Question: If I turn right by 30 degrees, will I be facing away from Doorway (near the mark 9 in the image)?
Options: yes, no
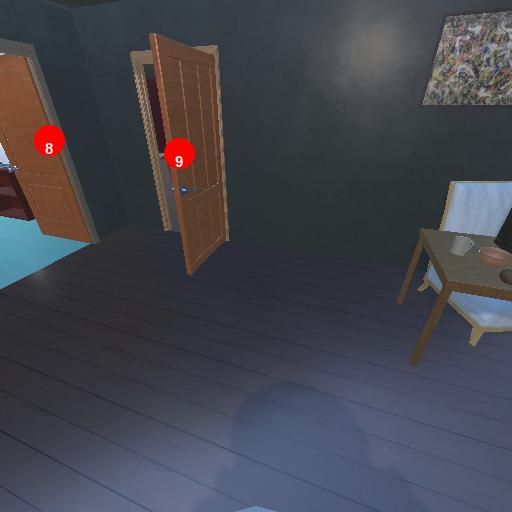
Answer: yes